Interaction volume radius: 5 \u00c5
Interaction volume height: 15 \u00c5
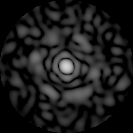
Disorder parameter: 0.8477